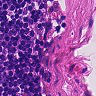
Metastatic tissue present: no